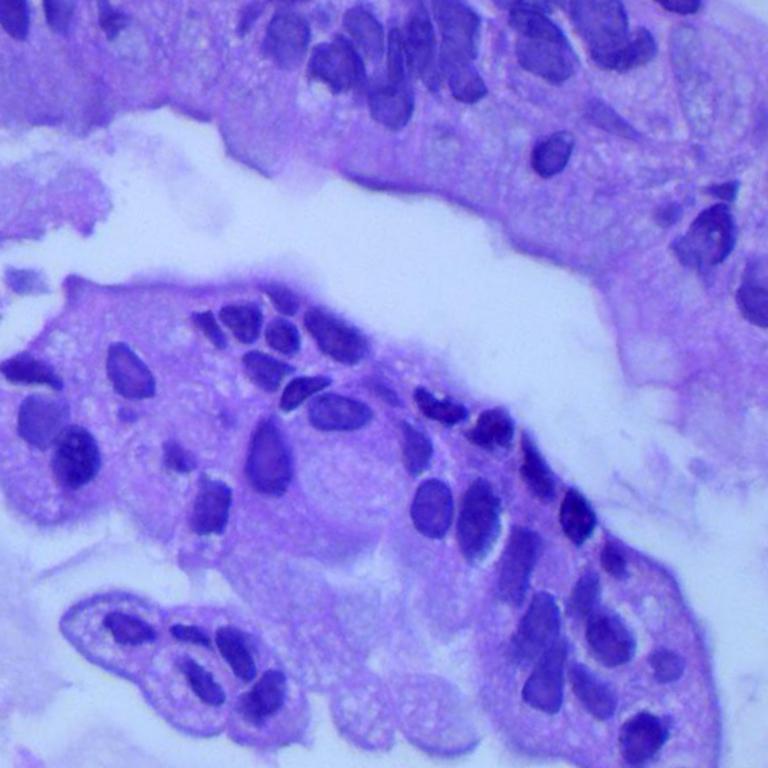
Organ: lung
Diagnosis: adenocarcinomas